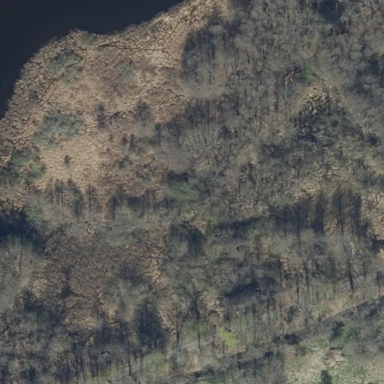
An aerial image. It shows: Swampy wetland area.